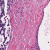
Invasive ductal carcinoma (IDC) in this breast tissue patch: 1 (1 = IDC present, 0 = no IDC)